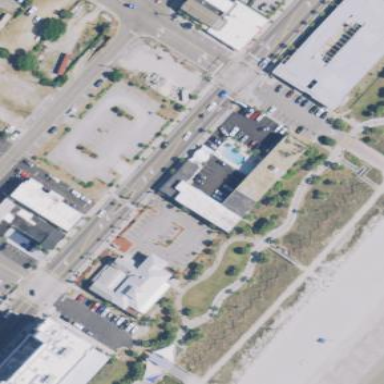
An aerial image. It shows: Hotel building.